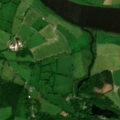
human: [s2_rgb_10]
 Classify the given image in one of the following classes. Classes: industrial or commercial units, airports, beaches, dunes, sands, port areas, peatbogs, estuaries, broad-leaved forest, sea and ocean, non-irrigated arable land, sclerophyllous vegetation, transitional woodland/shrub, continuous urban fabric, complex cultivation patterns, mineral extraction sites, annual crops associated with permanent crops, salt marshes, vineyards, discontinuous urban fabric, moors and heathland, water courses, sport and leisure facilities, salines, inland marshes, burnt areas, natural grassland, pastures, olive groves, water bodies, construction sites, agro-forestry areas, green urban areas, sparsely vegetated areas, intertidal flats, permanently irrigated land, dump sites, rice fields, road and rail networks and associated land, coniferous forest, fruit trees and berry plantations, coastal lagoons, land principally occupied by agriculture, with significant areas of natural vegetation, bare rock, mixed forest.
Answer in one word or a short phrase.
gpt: pastures, broad-leaved forest, coniferous forest, water courses